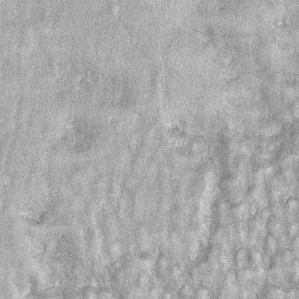
Label: frost